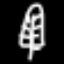
Label: leaf